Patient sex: M
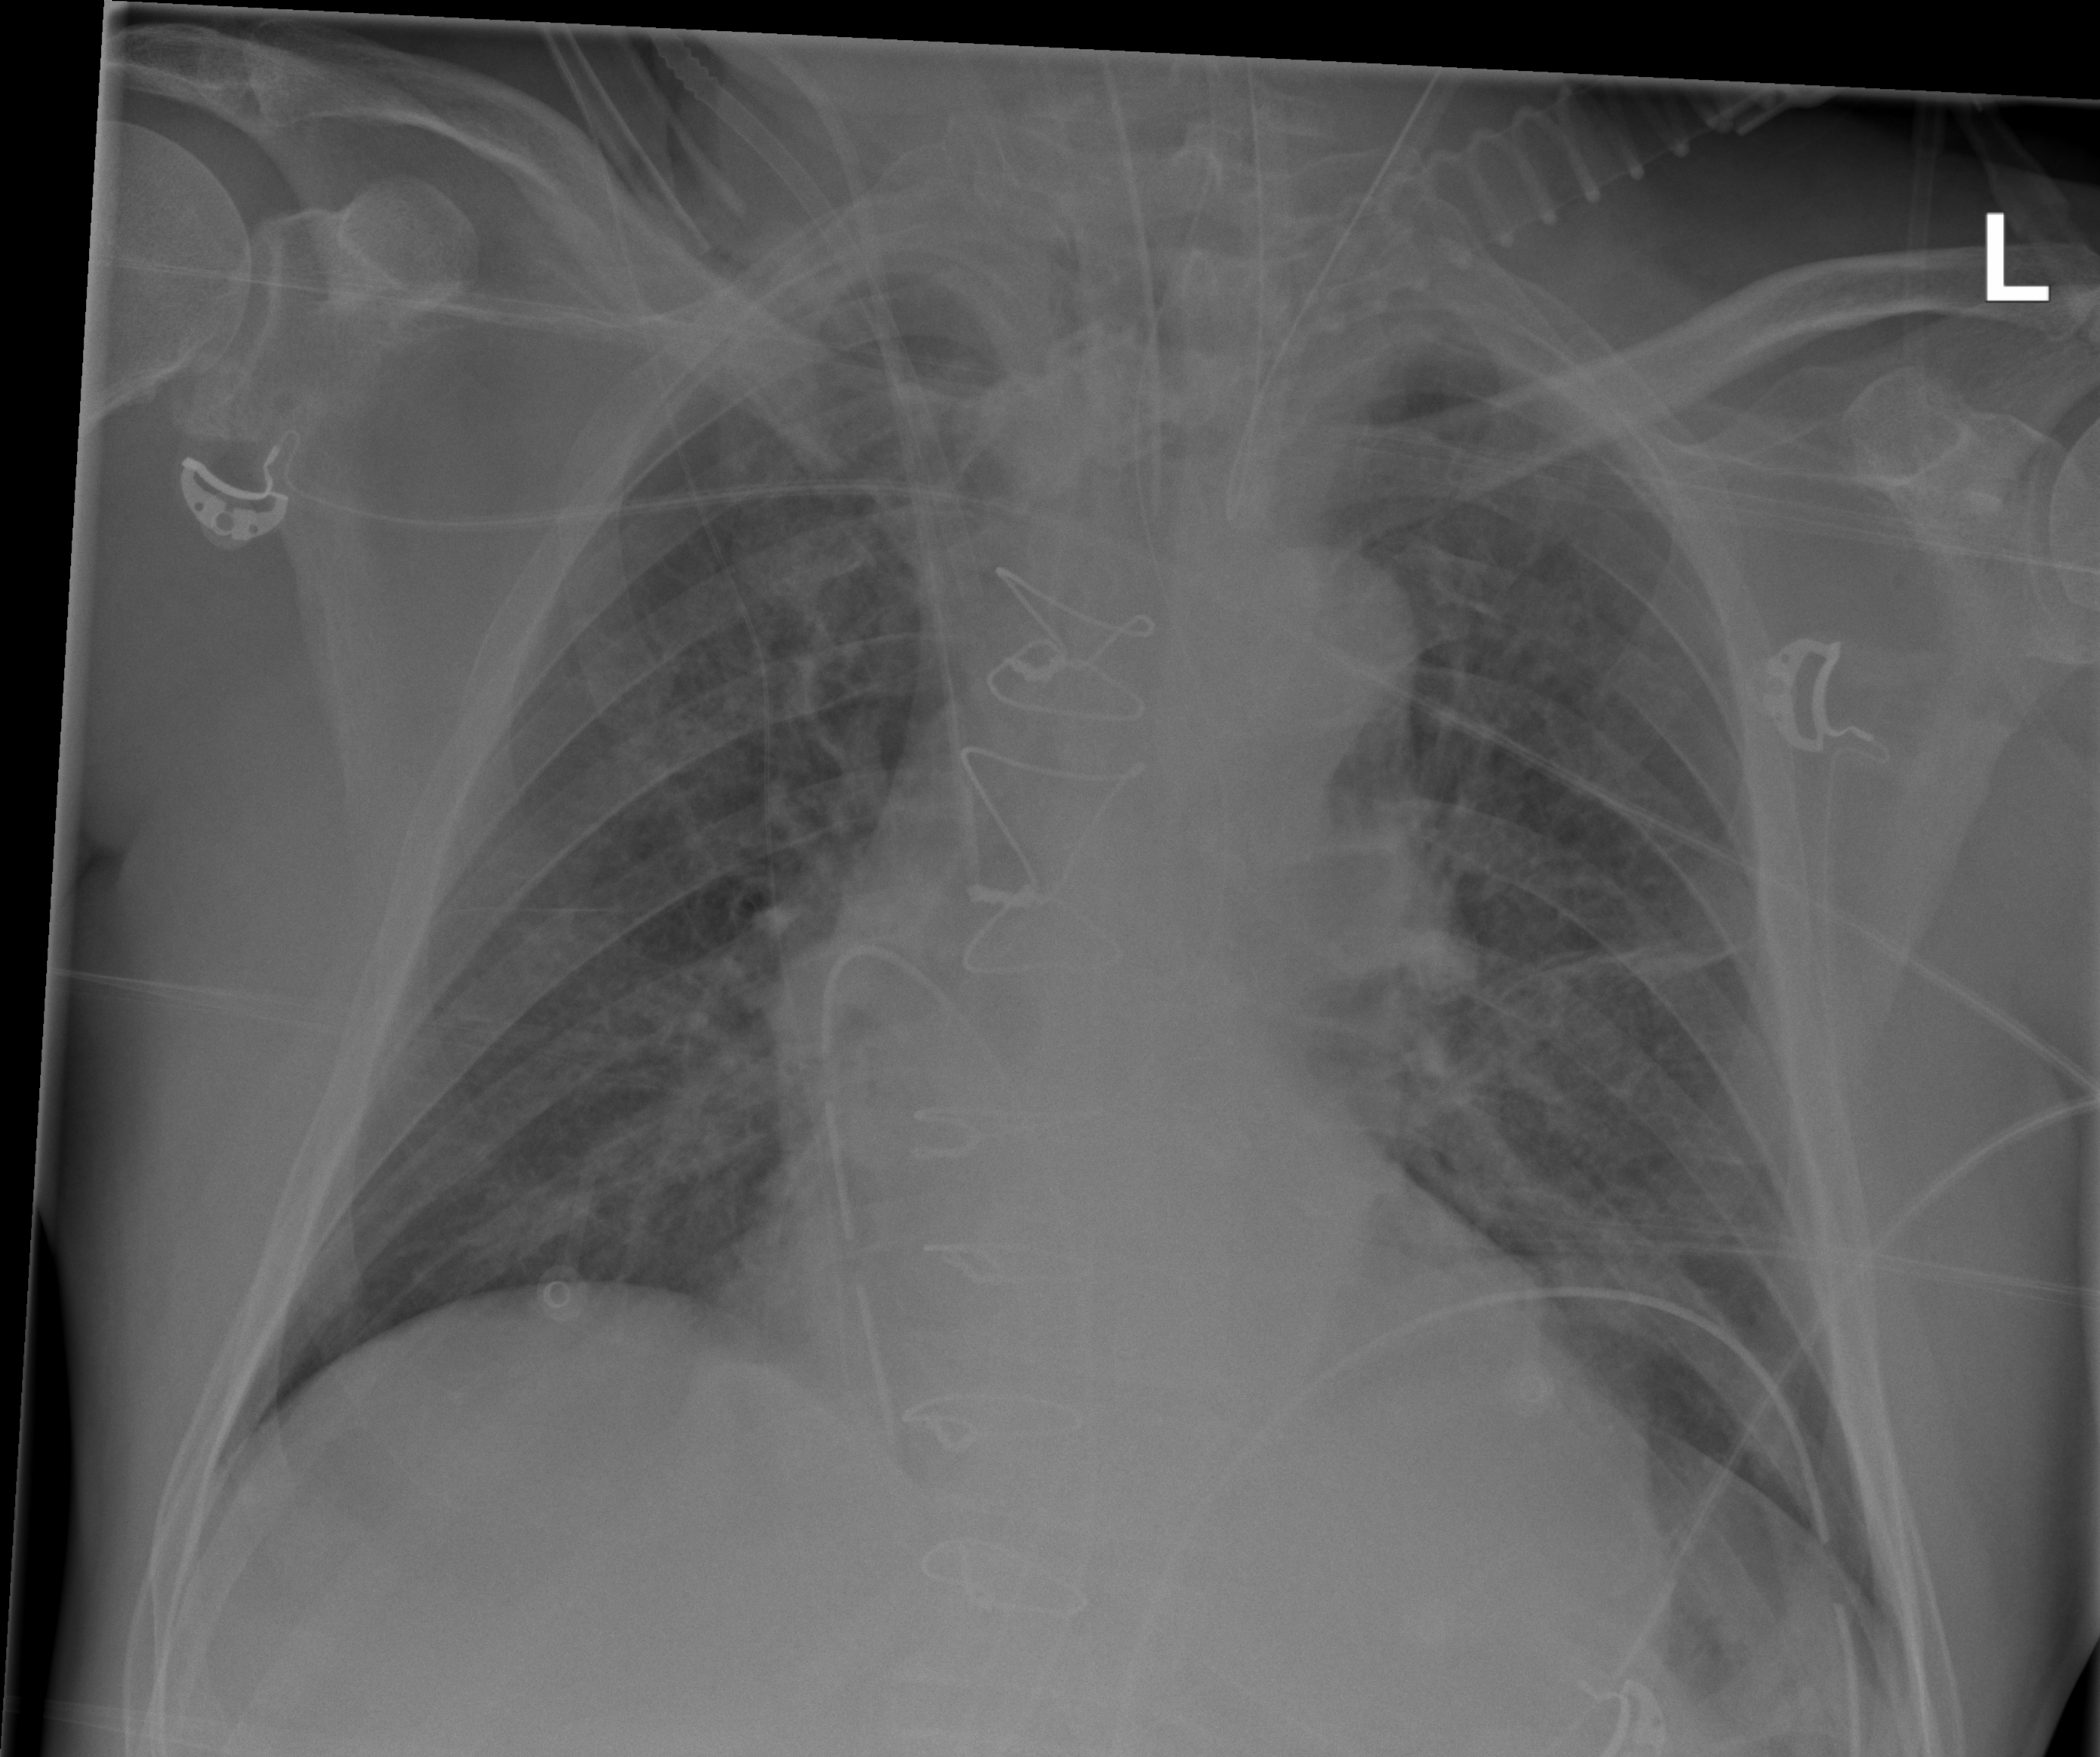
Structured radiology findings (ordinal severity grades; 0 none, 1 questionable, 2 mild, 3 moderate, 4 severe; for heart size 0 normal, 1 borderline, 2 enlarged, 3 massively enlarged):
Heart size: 1
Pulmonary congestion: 2
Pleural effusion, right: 0
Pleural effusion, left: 0
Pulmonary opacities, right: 2
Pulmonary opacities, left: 2
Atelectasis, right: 2
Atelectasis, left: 2